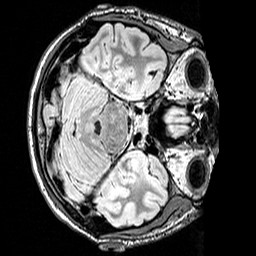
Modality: FLAIR
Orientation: axial
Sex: male
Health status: ill
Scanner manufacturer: siemens
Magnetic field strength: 3 T
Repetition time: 5 s
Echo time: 0.388 s